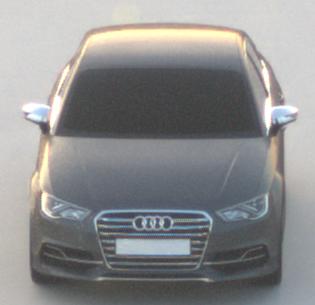
Make: Audi
Model: S3
Detailed model: 8V
Model produced from: 2013
Model produced until: 2020
Doors: 4
Color: gray
Road condition: dry road
Daytime: sunrise or sunset
Contrast: low contrast